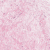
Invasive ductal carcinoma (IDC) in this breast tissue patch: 0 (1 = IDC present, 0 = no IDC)